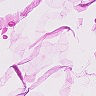
Metastatic tissue present: no